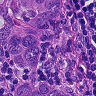
Metastatic tissue present: yes